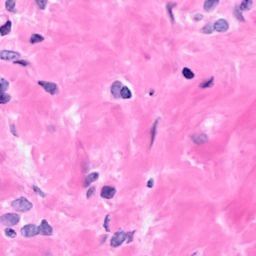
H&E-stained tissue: Breast